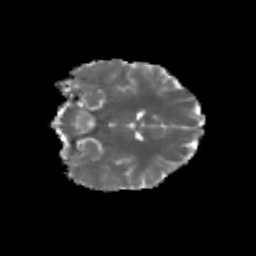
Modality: MD
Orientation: coronal
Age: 20
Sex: female
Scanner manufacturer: siemens
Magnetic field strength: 3 T
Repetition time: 3.5 s
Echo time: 0.113 s